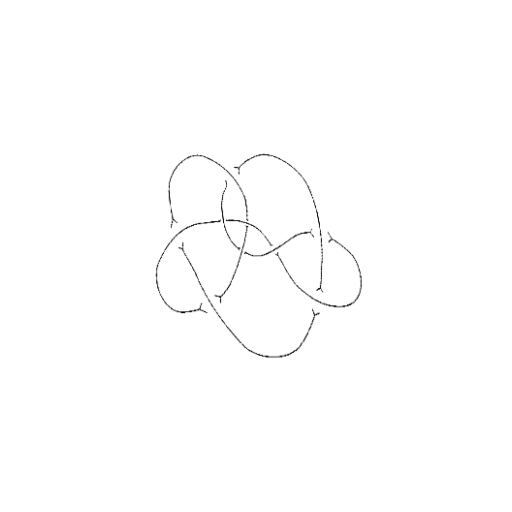
Crossing number: 9